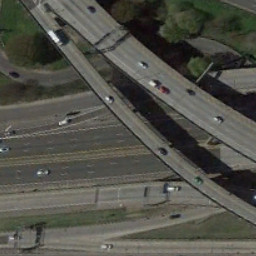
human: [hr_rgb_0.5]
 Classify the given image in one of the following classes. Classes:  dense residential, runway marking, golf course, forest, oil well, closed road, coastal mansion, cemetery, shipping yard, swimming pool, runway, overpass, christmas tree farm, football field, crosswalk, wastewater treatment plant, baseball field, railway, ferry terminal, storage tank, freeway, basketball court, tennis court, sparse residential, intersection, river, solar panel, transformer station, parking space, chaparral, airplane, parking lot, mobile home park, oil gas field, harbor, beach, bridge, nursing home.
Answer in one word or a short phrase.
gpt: overpass